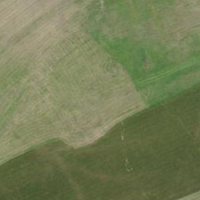
EUNIS habitat code: 24
Species observed at this site:
Acrocephalus palustris
Chloris chloris
Anthus trivialis
Sylvia borin
Saxicola rubetra
Emberiza cia